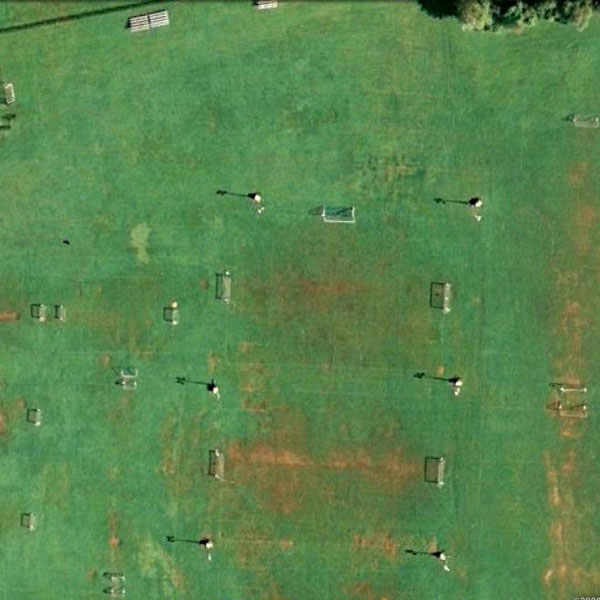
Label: Meadow